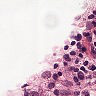
Metastatic tissue present: no